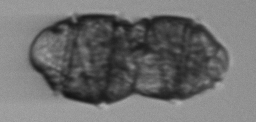
Label: Margalefidinium